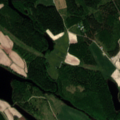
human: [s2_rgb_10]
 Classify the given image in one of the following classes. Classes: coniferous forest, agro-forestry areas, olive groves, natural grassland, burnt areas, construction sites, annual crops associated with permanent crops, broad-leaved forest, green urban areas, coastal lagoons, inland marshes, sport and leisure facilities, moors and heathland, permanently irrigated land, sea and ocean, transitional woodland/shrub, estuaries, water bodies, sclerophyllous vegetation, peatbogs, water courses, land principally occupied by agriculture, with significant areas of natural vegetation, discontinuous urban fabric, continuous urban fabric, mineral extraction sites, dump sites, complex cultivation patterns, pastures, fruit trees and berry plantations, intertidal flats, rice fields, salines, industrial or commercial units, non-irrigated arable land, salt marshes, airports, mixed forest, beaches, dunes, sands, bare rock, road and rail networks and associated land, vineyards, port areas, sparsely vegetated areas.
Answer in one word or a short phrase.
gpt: land principally occupied by agriculture, with significant areas of natural vegetation, broad-leaved forest, mixed forest, water bodies